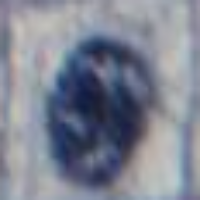
Label: prophase